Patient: sex F, age 58
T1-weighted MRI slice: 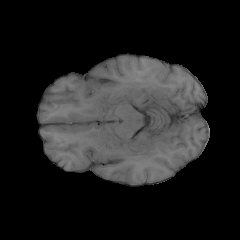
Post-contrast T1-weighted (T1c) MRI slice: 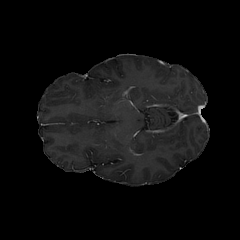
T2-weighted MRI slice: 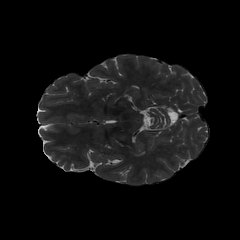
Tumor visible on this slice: no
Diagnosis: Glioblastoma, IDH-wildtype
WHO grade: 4